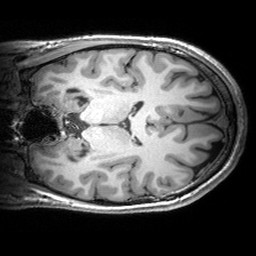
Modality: T1w
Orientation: coronal
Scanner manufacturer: siemens
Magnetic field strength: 3 T
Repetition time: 2.53 s
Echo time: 0.00299 s